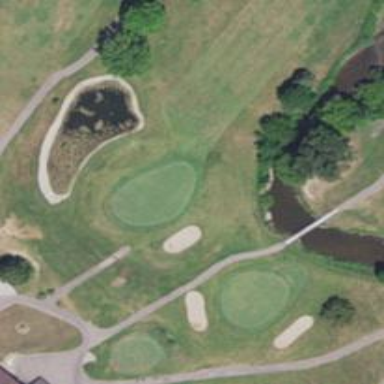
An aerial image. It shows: Golf hole.